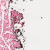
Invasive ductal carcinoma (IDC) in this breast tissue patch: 0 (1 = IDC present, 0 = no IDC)